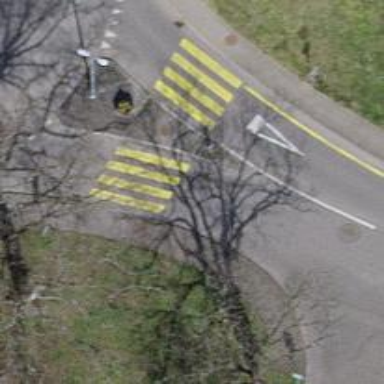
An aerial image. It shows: Uncontrolled road crossing with pedestrian island.